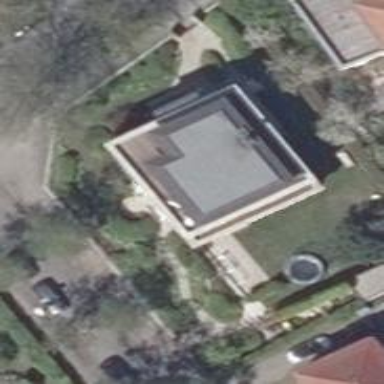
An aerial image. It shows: Detached residential building with flat roof.